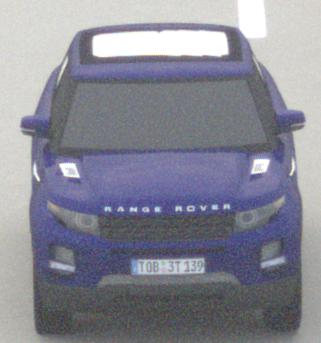
Make: Land Rover
Model: Range Rover Evoque 2.0 Si4
Detailed model: Range Rover Evoque (I)
Model produced from: 2011/08
Model produced until: 2013/11
Doors: 5
Color: blue
Road condition: dry road
Daytime: morning or afternoon
Contrast: low contrast